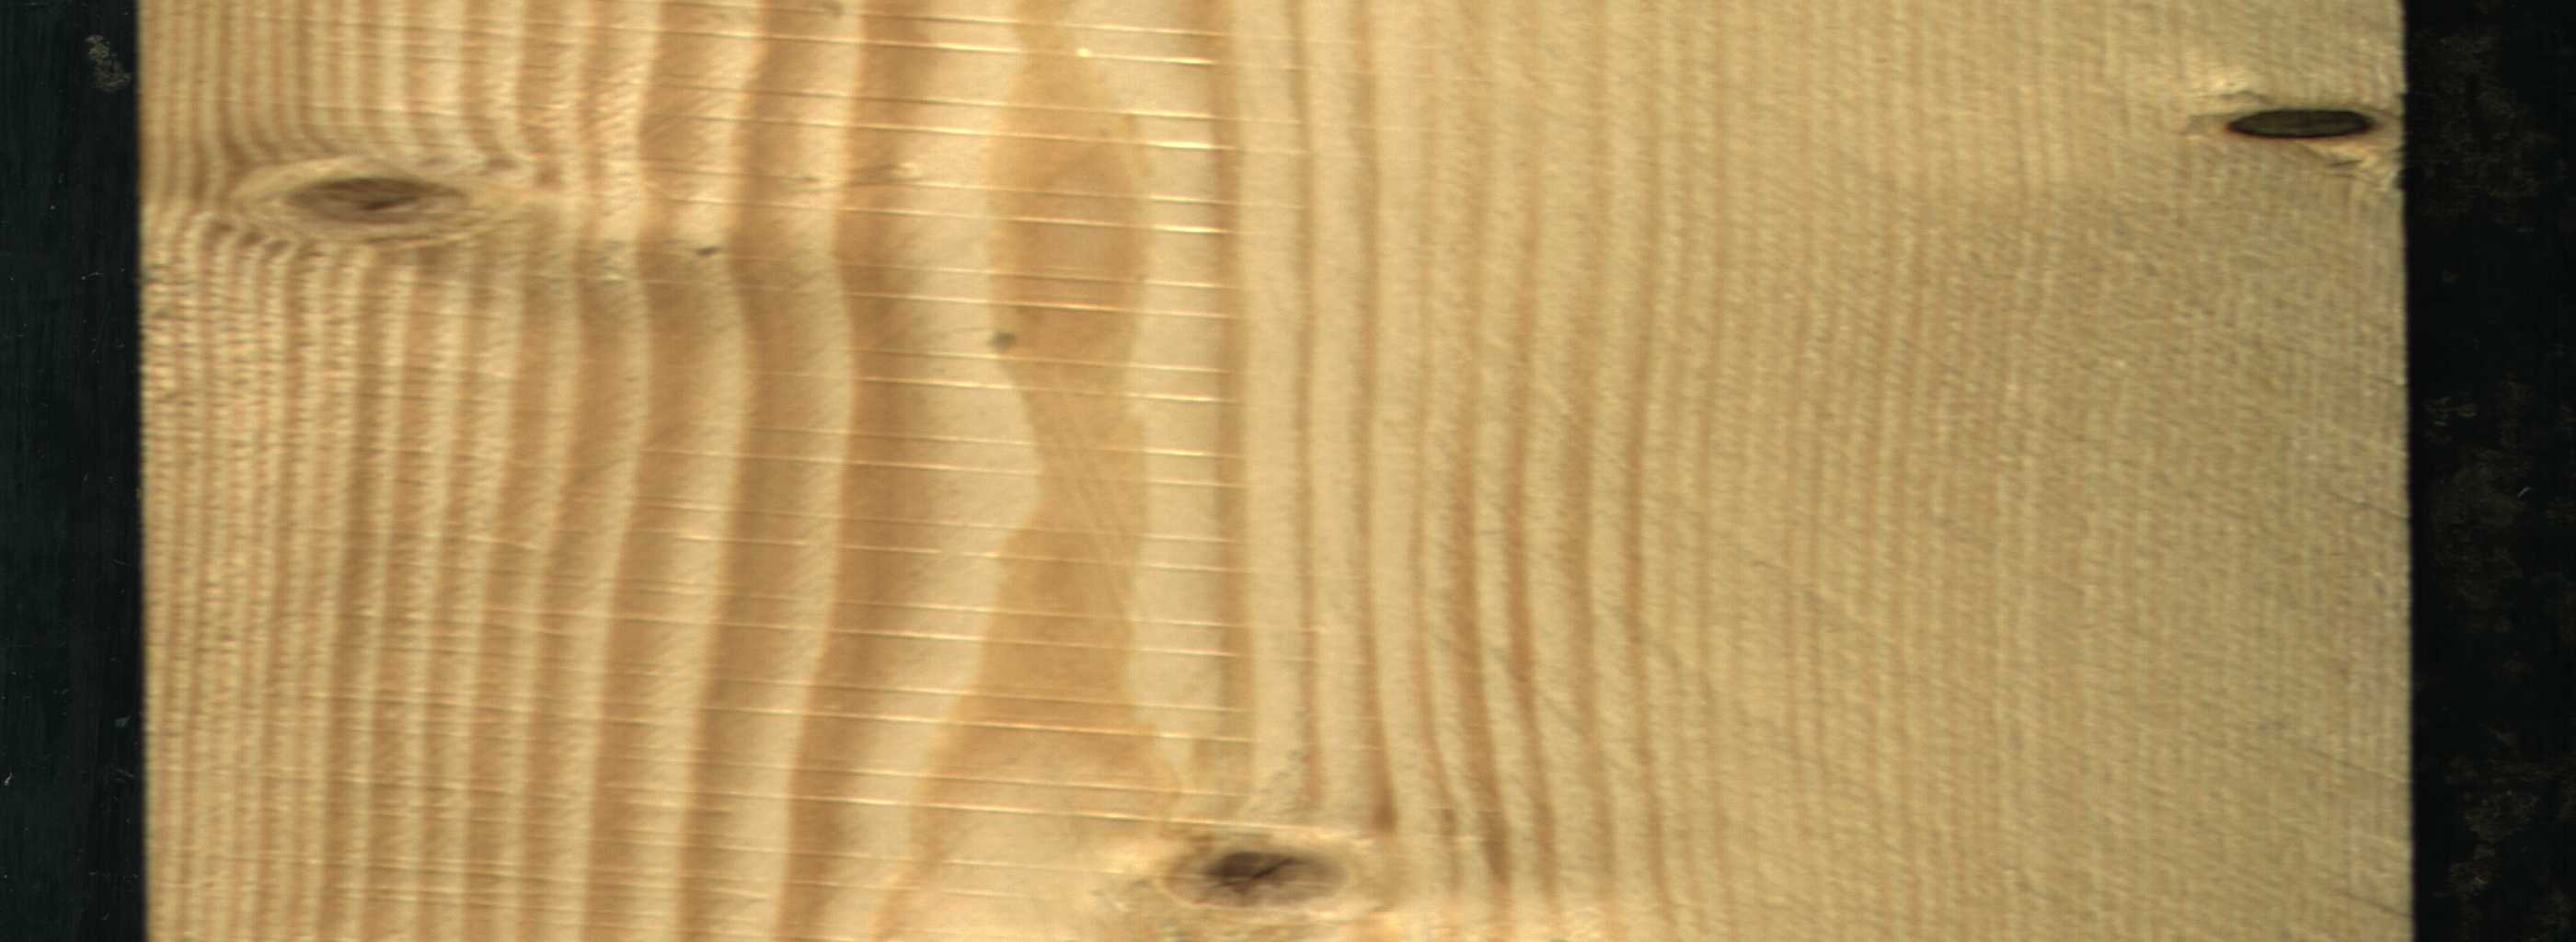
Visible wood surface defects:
Dead_Knot
Live_Knot
Live_Knot